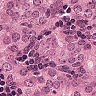
Metastatic tissue present: yes